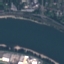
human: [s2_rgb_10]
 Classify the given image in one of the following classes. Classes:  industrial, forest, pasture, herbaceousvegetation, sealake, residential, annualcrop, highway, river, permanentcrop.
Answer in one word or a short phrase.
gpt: River